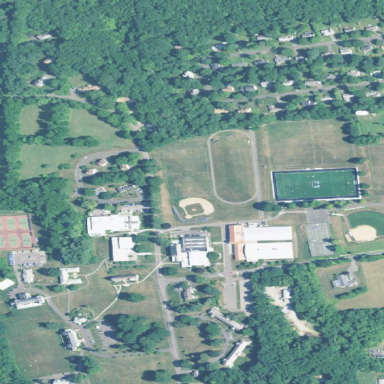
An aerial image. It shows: School.